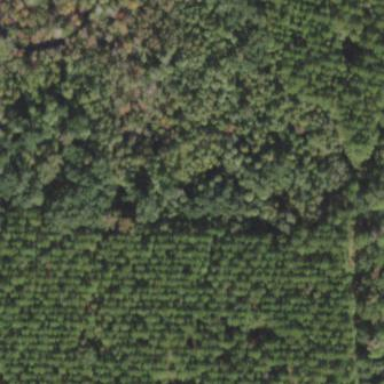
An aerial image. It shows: Forest dominated by needle-leaved trees.